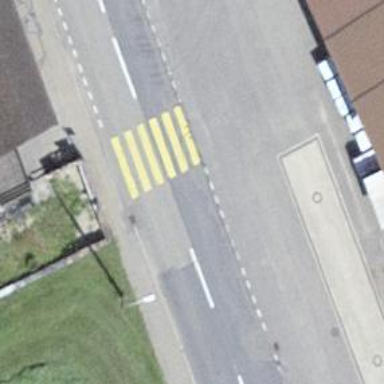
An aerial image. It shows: Zebra crossing on the road.